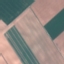
Land use / land cover class: AnnualCrop